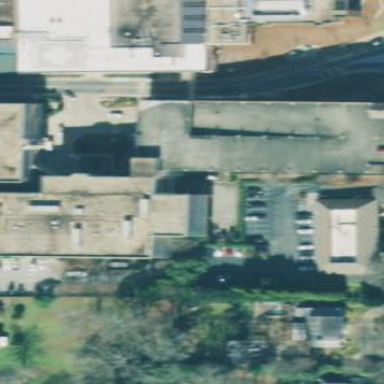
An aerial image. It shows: Part of building is shown in the image.